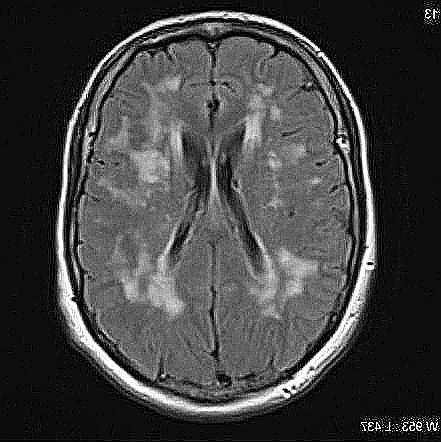
Label: notumor